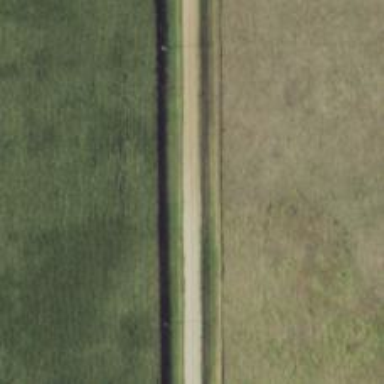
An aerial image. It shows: Unclassified road.